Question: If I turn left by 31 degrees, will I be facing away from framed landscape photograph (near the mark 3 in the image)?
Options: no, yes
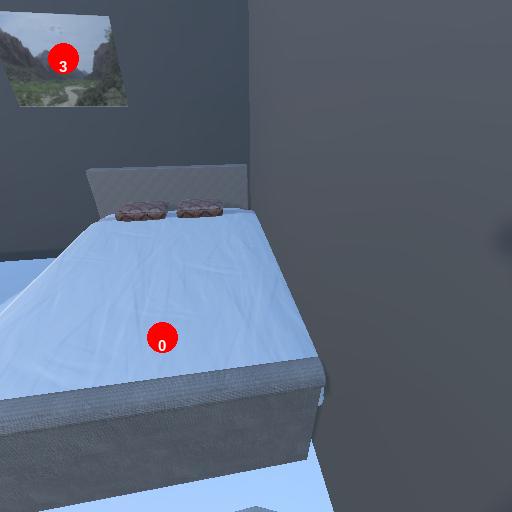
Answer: no